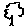
Label: tree